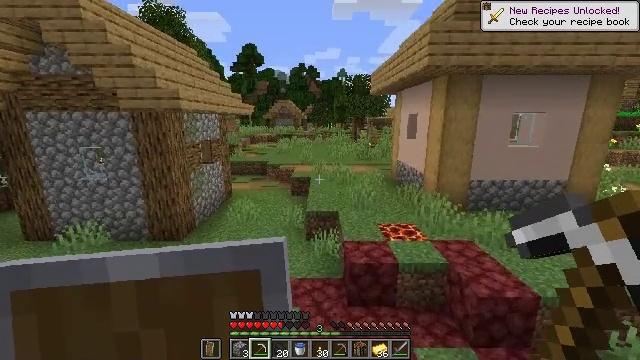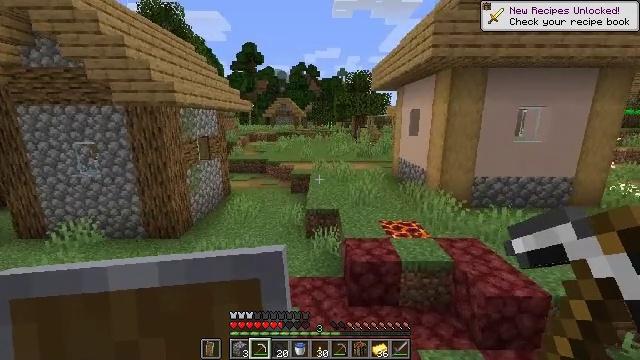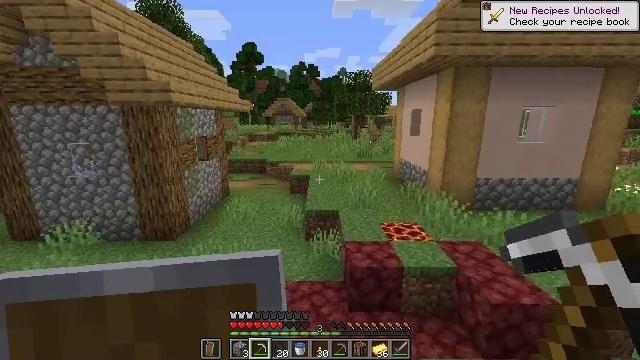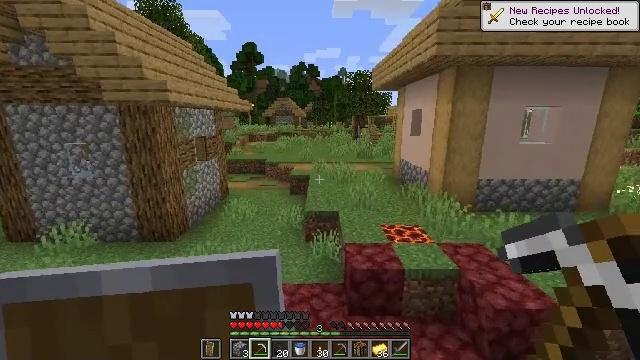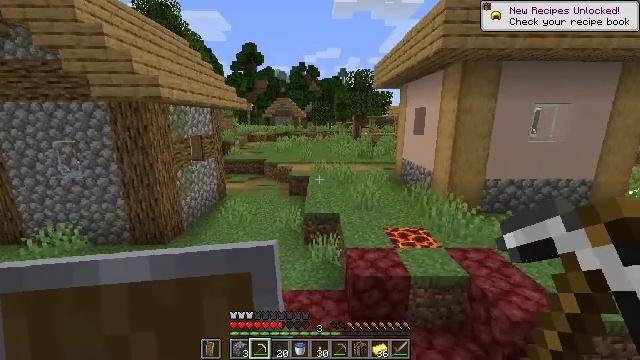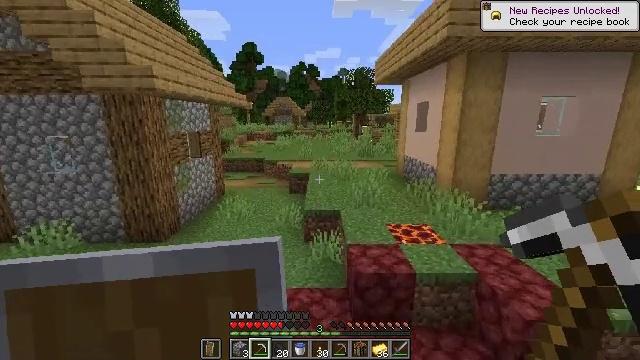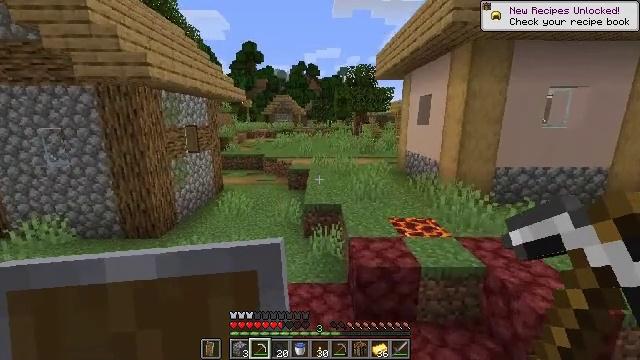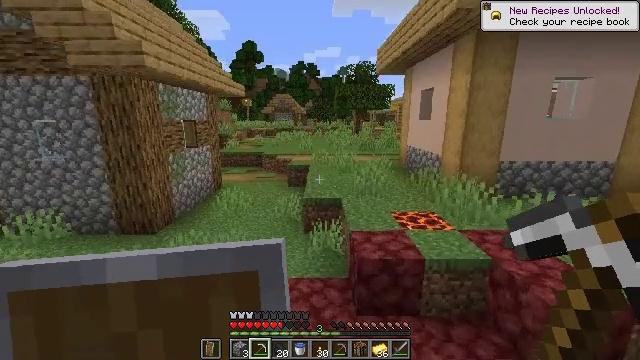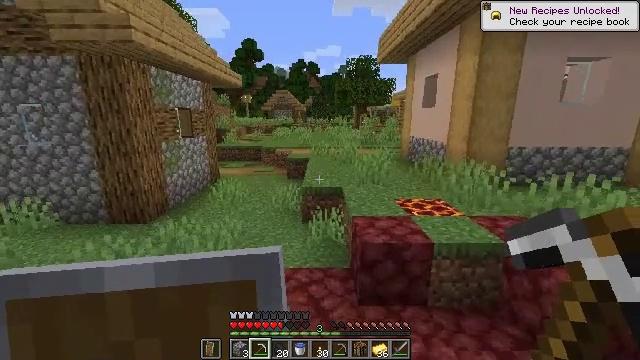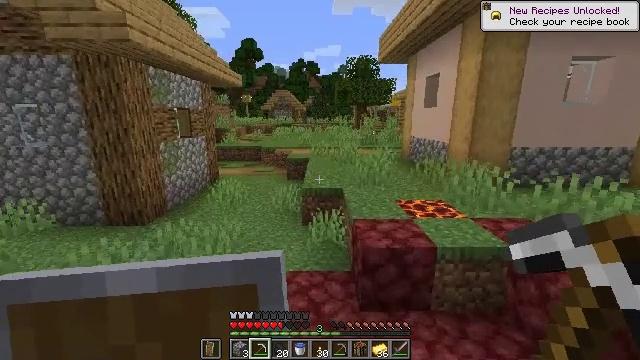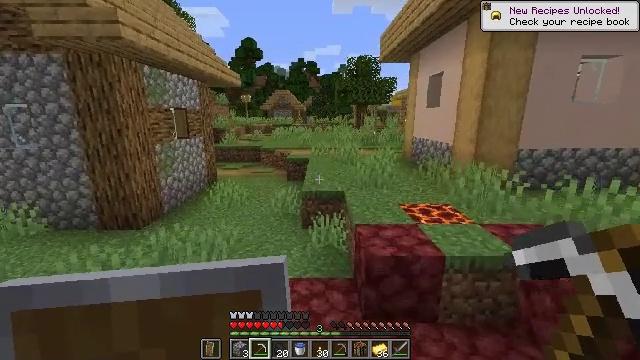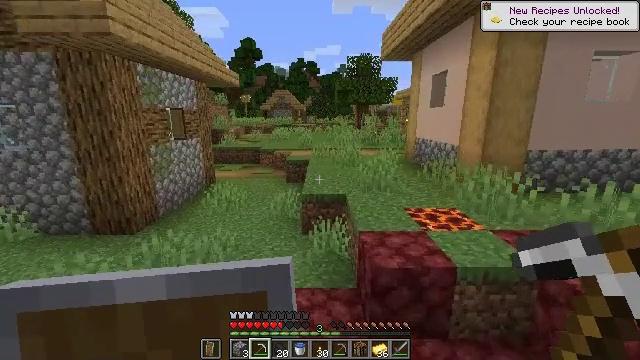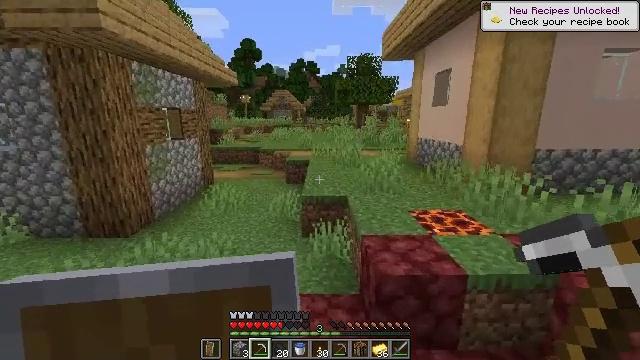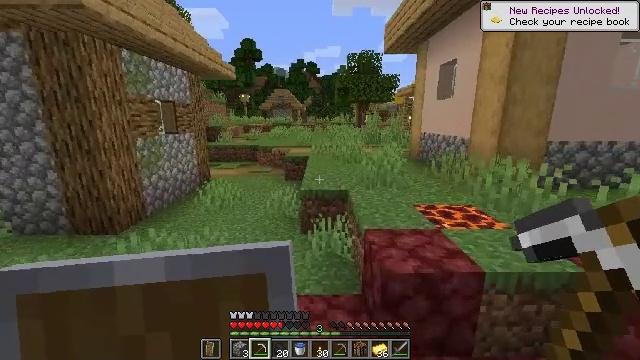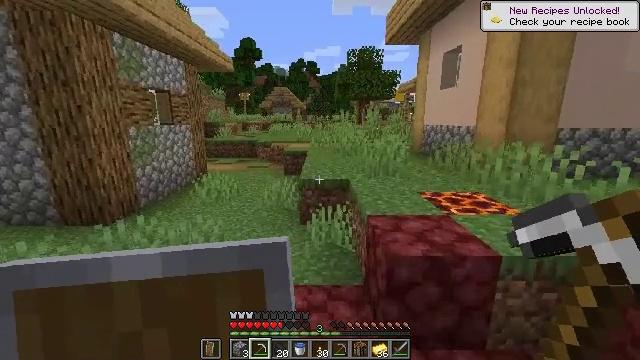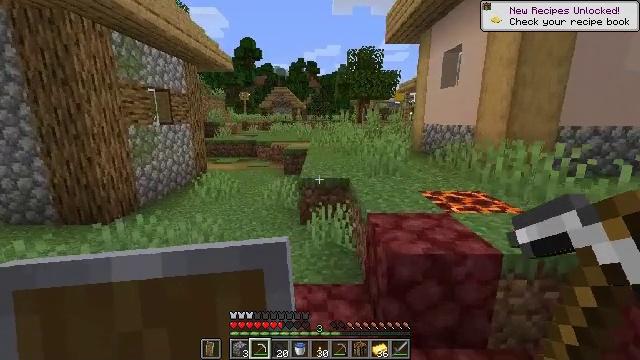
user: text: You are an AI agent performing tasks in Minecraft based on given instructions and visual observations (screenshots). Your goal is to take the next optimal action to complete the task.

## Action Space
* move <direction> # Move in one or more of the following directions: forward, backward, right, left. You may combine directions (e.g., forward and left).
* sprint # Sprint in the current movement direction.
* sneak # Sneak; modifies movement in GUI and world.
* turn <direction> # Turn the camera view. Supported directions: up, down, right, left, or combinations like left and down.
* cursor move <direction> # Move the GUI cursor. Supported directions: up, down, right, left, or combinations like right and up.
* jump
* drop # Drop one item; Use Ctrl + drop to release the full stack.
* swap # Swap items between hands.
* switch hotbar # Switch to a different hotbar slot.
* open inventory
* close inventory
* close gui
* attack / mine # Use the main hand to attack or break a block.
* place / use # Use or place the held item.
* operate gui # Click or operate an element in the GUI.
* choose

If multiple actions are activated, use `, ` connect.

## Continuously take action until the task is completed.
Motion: motion action
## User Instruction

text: Craft golden leggings.
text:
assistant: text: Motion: move forward
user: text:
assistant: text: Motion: move forward
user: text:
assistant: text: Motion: move forward
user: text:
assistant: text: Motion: move forward
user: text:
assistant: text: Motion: move forward
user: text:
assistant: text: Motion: move forward
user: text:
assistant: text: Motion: move forward
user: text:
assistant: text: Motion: move forward
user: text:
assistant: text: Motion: move forward
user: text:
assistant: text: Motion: move forward
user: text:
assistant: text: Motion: move forward
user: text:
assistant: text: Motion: move forward
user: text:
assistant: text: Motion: move forward
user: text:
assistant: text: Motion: move forward
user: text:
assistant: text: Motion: move forward
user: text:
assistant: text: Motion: move forward
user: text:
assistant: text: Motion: move forward
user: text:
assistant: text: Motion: move forward
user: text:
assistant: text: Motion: move forward
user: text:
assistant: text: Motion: move forward
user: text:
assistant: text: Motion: move forward, close inventory
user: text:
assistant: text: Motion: move forward, close inventory
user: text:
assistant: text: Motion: move forward, close inventory
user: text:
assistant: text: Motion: move forward, close inventory
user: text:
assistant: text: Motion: move forward, close inventory
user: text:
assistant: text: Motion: move forward
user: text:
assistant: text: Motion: move forward, open inventory
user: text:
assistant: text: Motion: move forward, open inventory
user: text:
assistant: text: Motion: move forward, open inventory
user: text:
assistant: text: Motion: move forward, open inventory